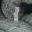
Label: 1